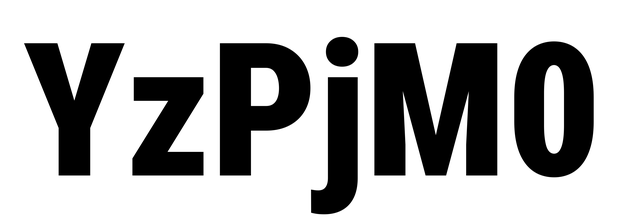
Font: Roboto_Condensed_Black